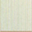
Piece: xx